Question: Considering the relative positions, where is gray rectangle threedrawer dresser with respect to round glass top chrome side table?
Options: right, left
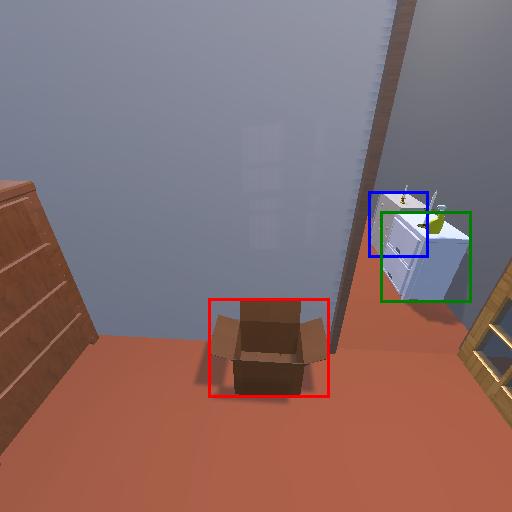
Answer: right